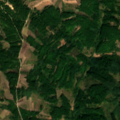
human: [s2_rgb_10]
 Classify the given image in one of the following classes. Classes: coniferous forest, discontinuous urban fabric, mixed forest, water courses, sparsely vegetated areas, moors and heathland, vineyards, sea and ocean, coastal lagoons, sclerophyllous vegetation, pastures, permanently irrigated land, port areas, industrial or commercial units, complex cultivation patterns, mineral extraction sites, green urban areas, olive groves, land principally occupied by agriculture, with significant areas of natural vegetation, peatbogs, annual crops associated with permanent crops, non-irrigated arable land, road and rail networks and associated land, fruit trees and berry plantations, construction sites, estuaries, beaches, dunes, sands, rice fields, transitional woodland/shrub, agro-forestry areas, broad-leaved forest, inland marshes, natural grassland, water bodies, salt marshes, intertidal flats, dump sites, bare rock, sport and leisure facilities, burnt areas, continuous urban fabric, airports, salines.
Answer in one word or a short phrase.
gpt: complex cultivation patterns, land principally occupied by agriculture, with significant areas of natural vegetation, broad-leaved forest